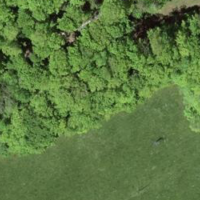
EUNIS habitat code: 25
Species observed at this site:
Melittis melissophyllum